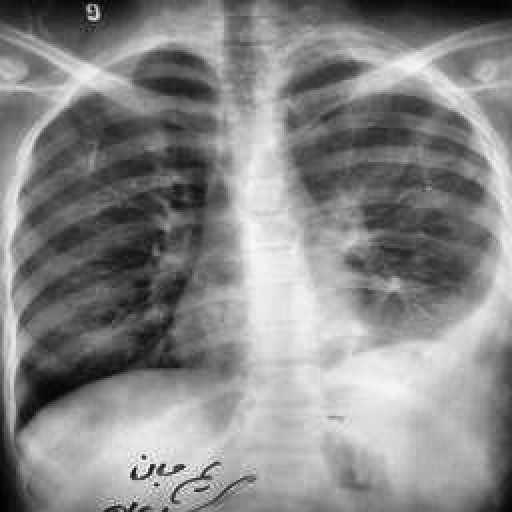
Finding: TUBERCULOSIS